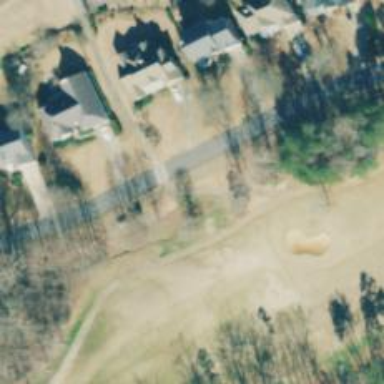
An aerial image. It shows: Asphalt path that serves as golf cartpath.